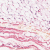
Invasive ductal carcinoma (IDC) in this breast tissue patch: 0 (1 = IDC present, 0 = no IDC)